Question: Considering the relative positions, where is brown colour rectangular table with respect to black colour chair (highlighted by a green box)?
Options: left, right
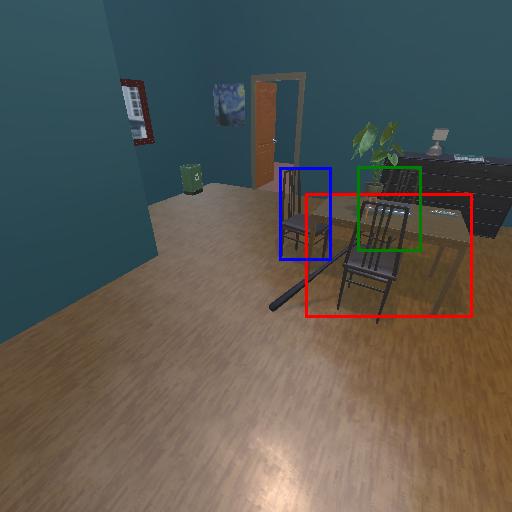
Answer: left